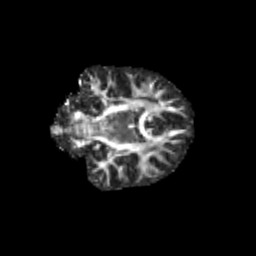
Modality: FA
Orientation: coronal
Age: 11
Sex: female
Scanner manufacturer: siemens
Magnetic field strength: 3 T
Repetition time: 3.8 s
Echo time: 0.07 s